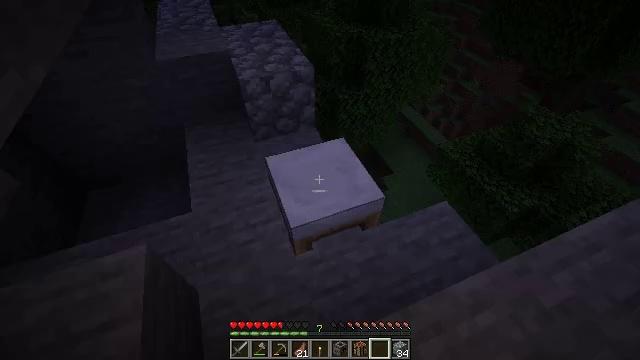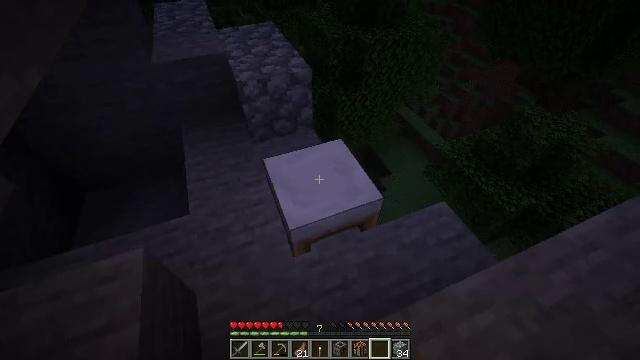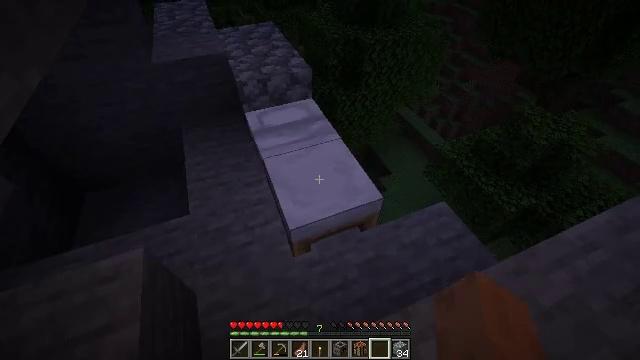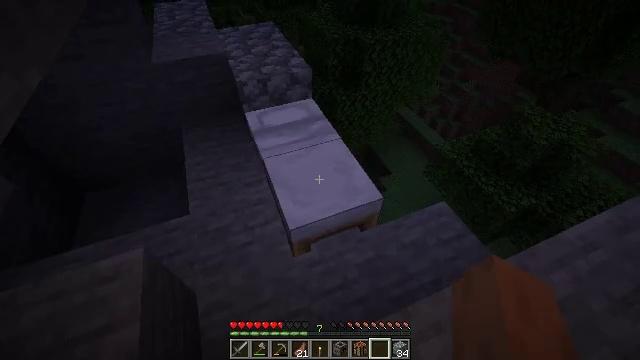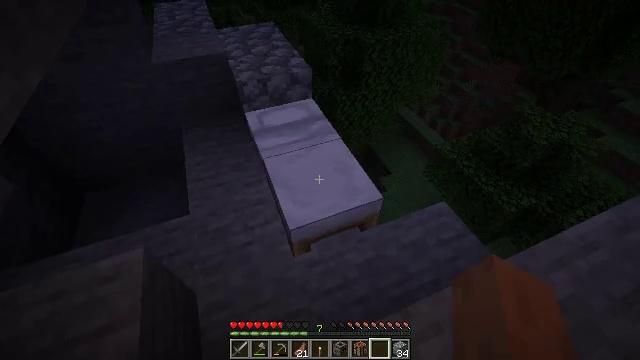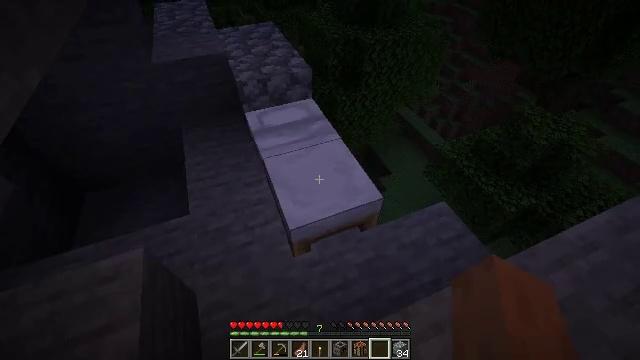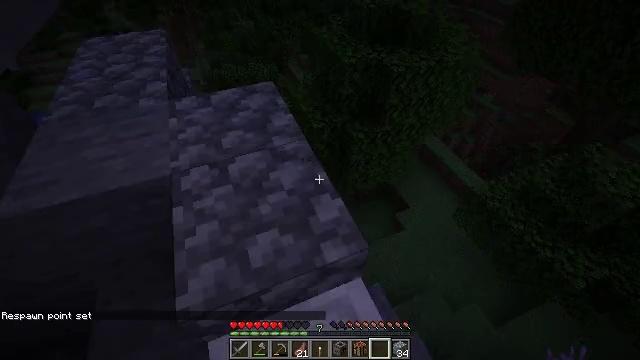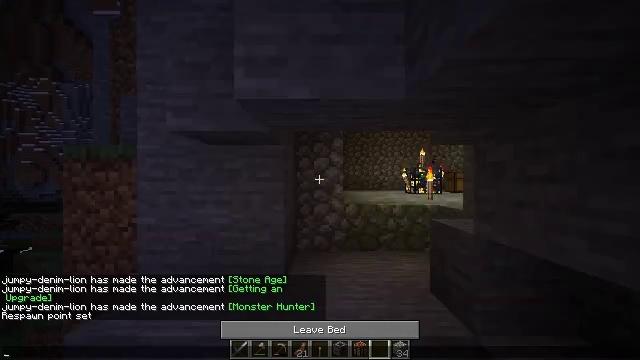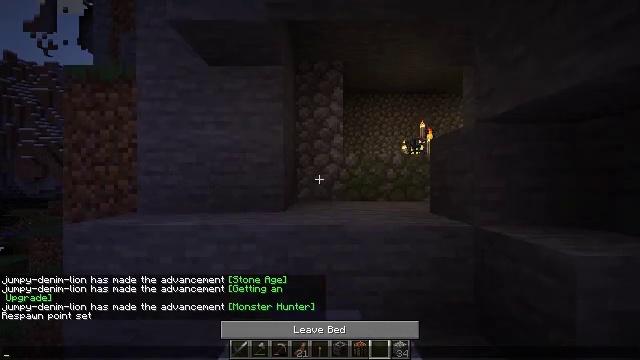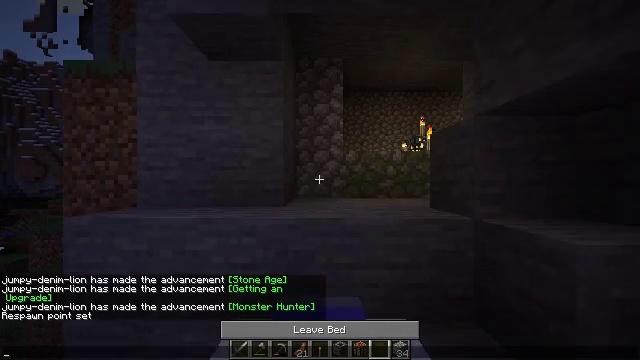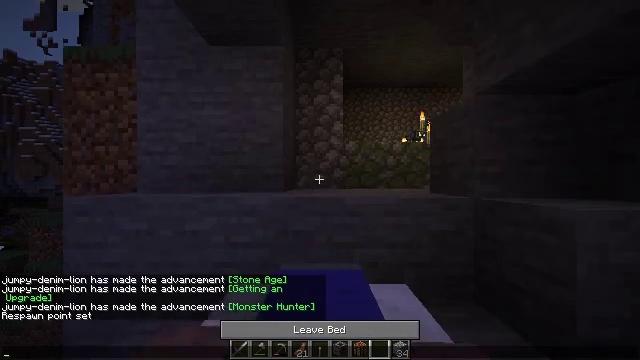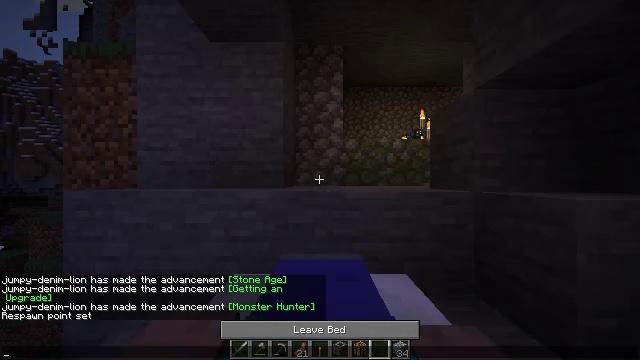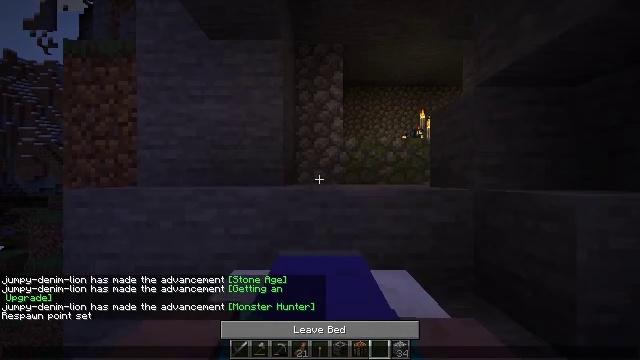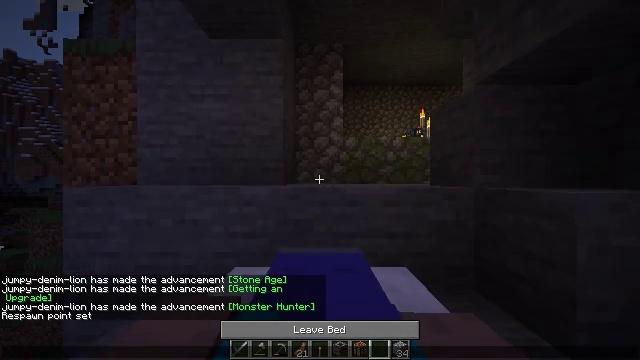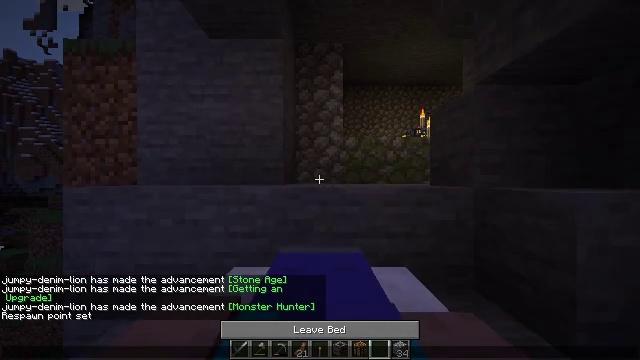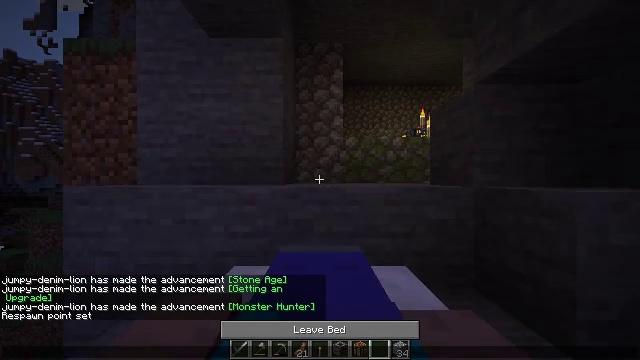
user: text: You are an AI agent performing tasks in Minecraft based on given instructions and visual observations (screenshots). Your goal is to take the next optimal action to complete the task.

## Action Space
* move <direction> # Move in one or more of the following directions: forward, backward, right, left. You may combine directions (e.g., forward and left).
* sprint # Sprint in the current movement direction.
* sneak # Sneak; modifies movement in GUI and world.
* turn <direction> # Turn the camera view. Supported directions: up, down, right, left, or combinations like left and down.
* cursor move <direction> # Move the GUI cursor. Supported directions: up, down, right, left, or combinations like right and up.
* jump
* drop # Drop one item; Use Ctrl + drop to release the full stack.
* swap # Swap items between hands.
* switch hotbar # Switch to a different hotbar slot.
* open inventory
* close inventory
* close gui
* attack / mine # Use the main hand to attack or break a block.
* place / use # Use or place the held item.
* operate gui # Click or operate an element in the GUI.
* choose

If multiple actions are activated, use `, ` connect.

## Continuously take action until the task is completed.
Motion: motion action
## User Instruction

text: Destroy the dangerous spawner.
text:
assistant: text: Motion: use / place
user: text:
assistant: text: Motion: use / place
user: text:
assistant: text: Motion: use / place
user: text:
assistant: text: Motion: no_op
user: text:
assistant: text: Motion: no_op
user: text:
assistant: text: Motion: no_op
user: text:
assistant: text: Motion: no_op
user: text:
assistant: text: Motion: open gui
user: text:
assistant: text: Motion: no_op
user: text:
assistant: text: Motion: no_op
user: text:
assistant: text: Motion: no_op
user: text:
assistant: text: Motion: no_op
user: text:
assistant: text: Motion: cursor move up
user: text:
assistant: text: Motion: cursor move right and up
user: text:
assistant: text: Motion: no_op
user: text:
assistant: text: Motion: no_op
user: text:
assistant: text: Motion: no_op
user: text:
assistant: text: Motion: no_op
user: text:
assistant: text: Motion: no_op
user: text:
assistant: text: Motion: no_op
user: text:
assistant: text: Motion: no_op
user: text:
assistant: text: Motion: no_op
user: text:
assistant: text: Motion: no_op
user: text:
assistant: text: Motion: no_op
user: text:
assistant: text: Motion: no_op
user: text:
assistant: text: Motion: no_op
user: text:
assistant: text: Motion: no_op
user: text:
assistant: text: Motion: no_op
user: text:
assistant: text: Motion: no_op
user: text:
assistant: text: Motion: no_op